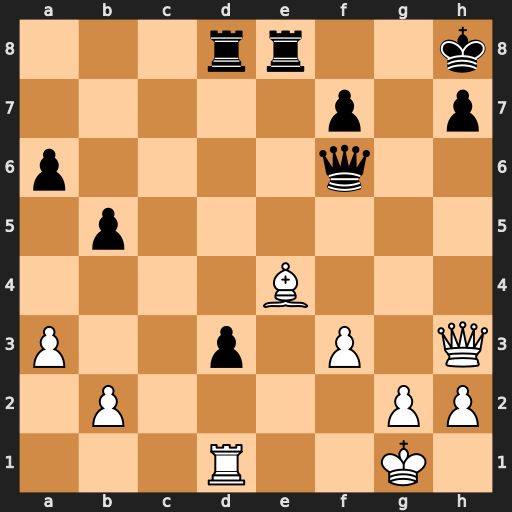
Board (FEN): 3rr2k/5p1p/p4q2/1p6/4B3/P2p1P1Q/1P4PP/3R2K1
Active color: w
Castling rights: -
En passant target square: -
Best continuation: Qxh7#